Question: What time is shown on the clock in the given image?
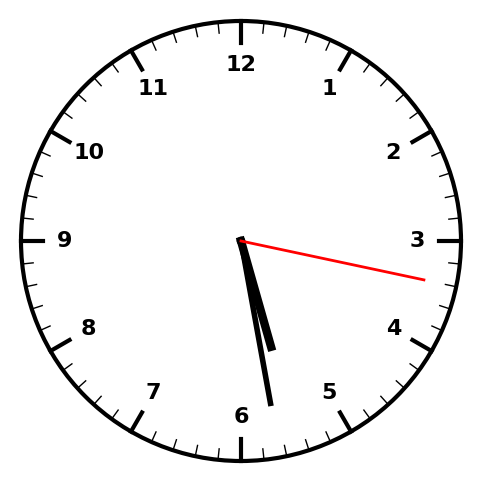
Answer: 05:28:17